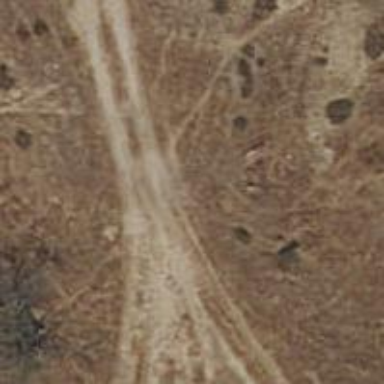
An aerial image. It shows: Dirt track road with grade 4 tracktype.